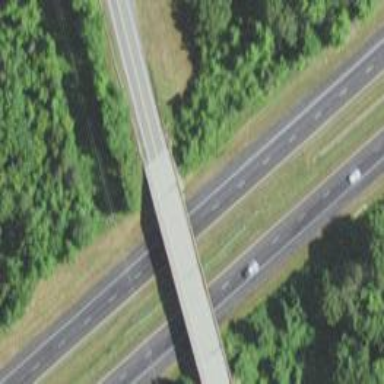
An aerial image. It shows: Primary highway.